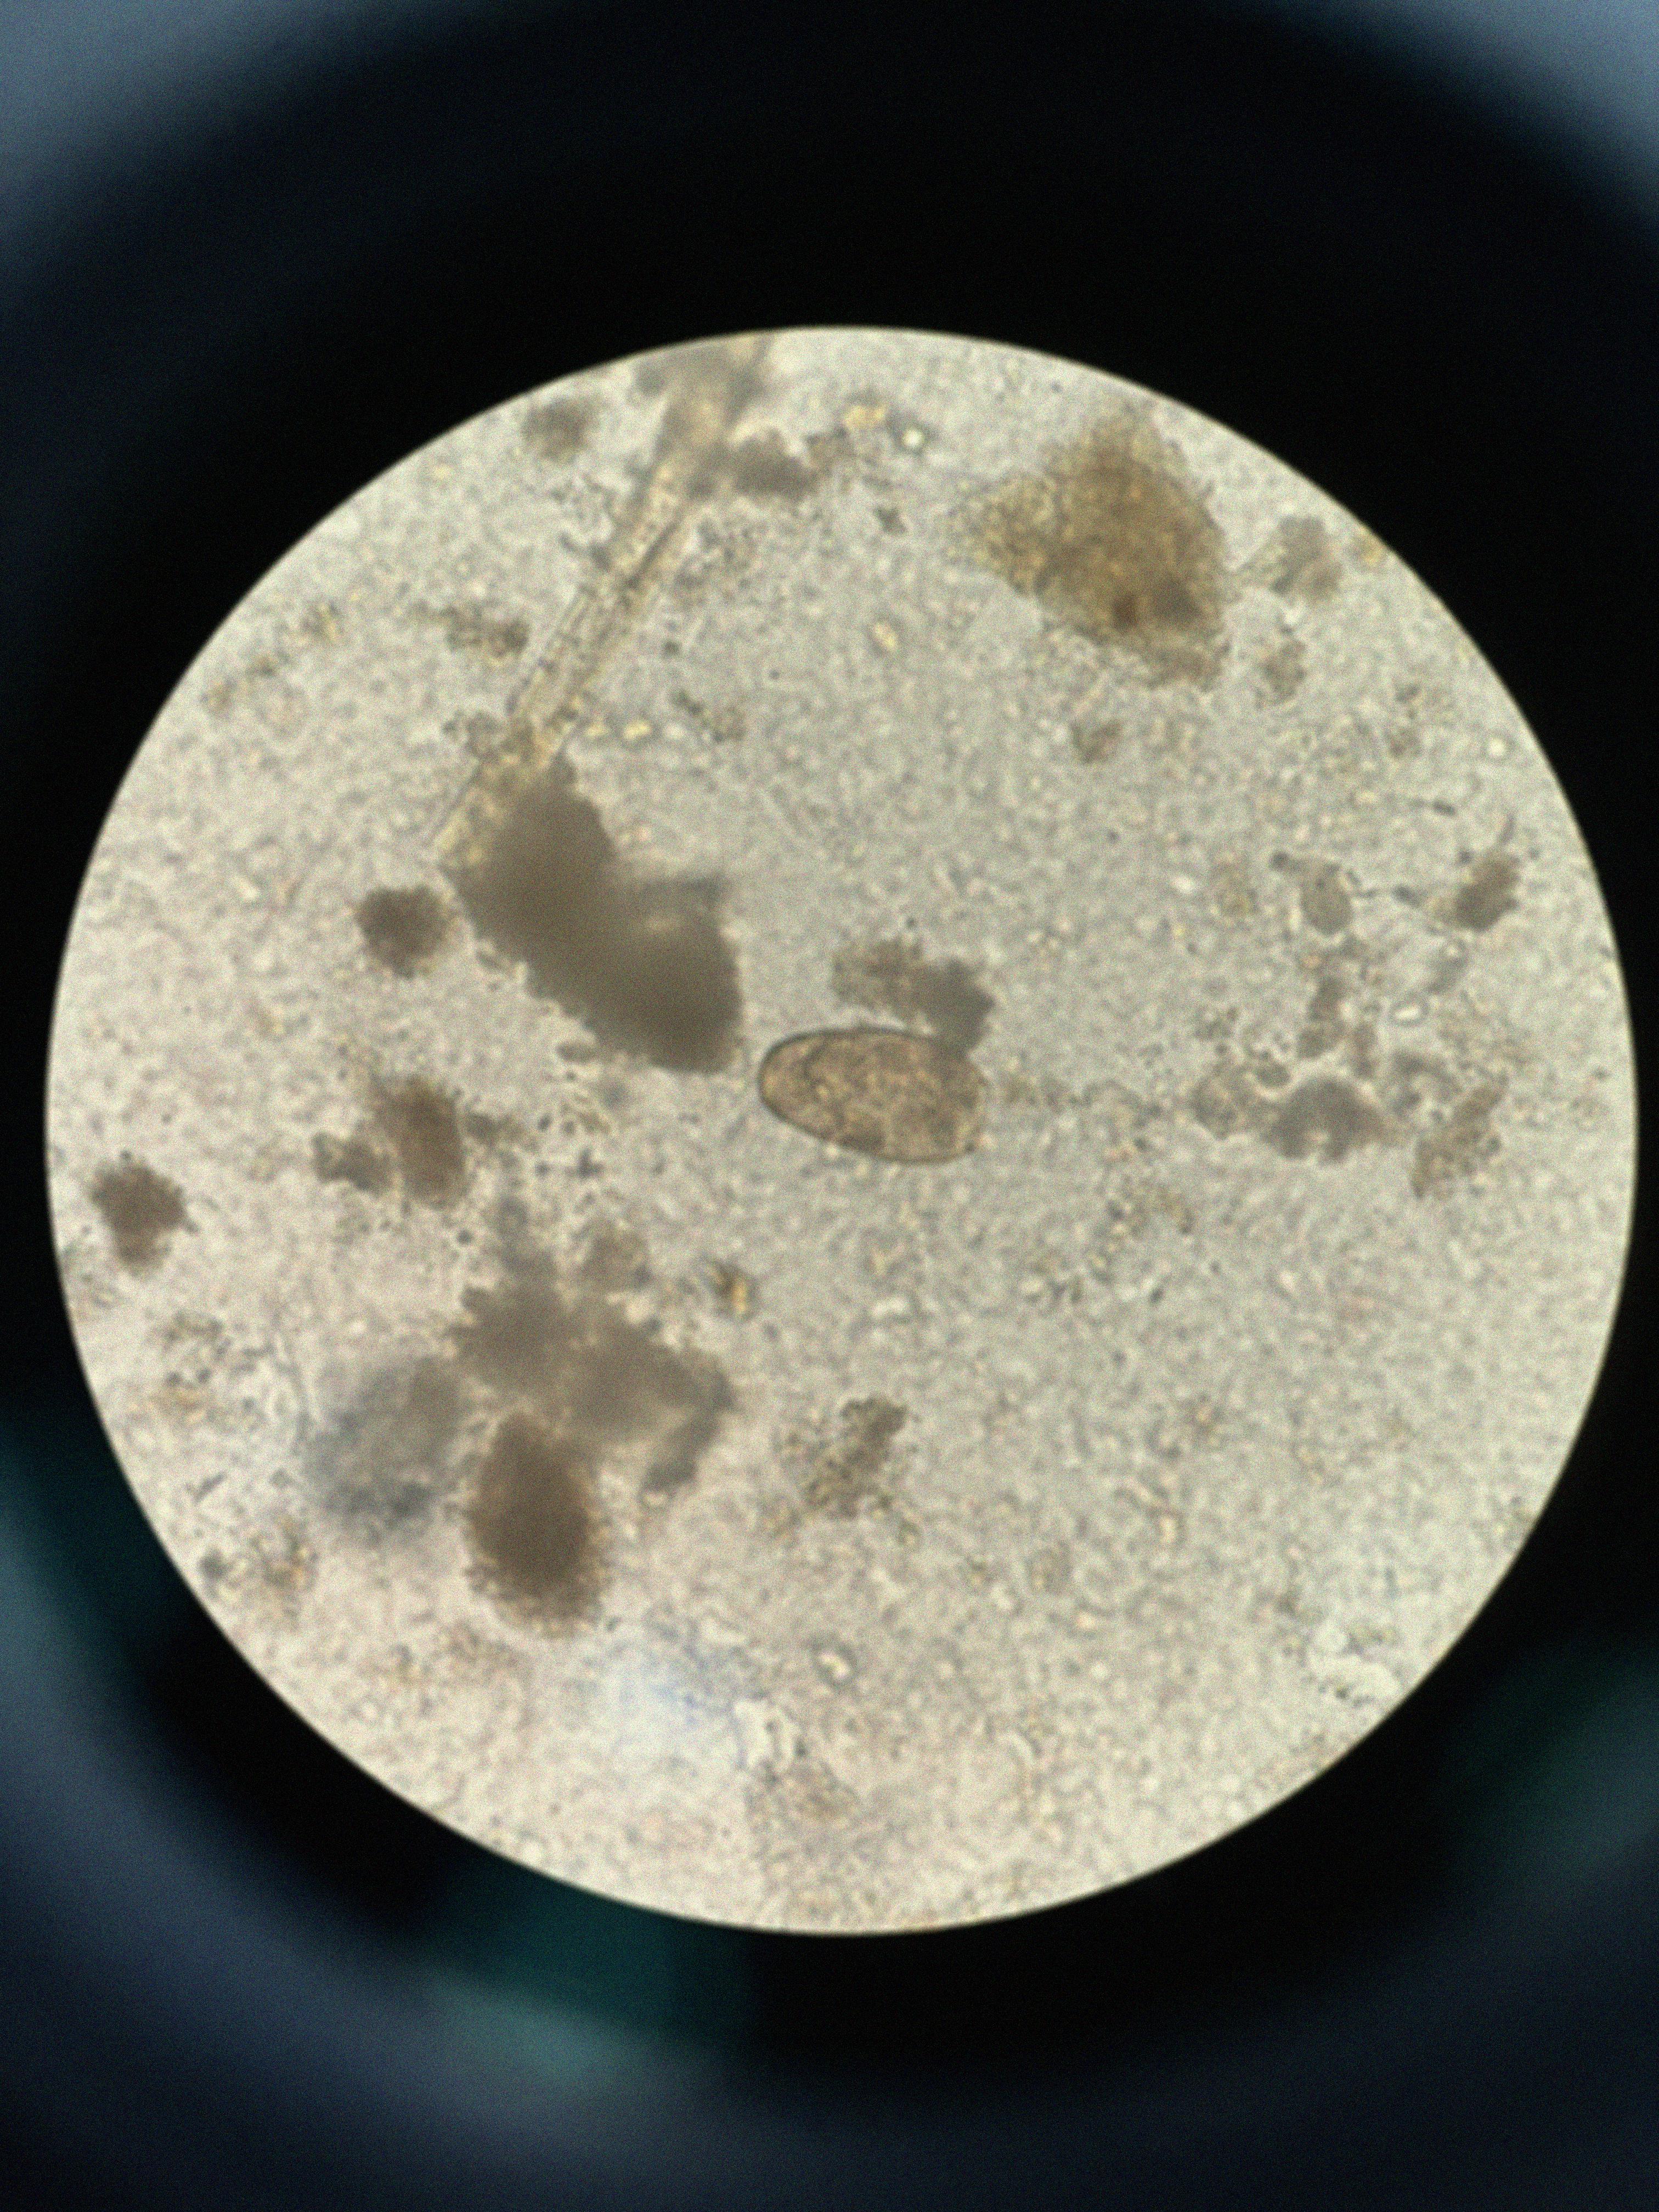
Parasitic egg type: Paragonimus spp